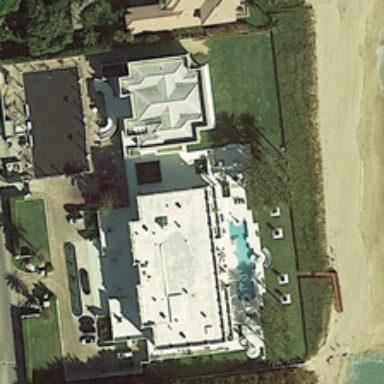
Several buildings and green trees are near a beach in a resort .